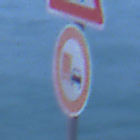
Verkehrszeichen: UeberholverbotKraftfahrzeuge
Zusatzzeichen oben: RadverkehrLinks
Umgebung: Outdoor, Urban
Tageszeit: Dawn
Wetter: PartlyCloudy
Licht: Natural
Jahreszeit: NotSpecified
Kontrast: LowContrast